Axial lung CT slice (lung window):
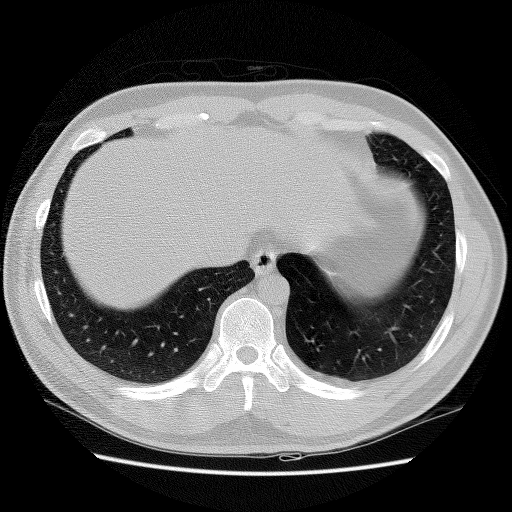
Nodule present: no